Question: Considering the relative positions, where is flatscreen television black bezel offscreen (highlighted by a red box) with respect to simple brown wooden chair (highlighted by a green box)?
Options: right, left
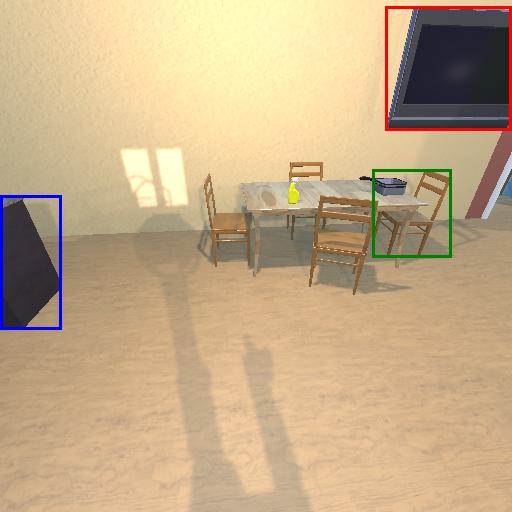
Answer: right